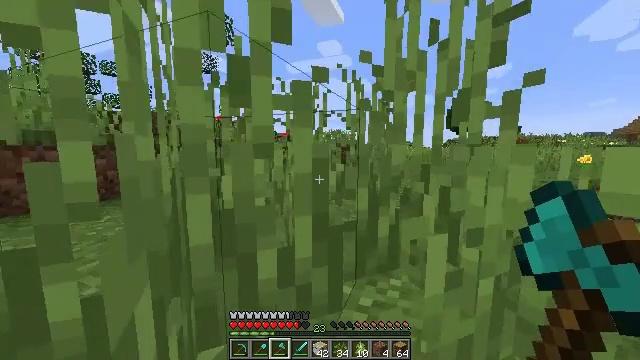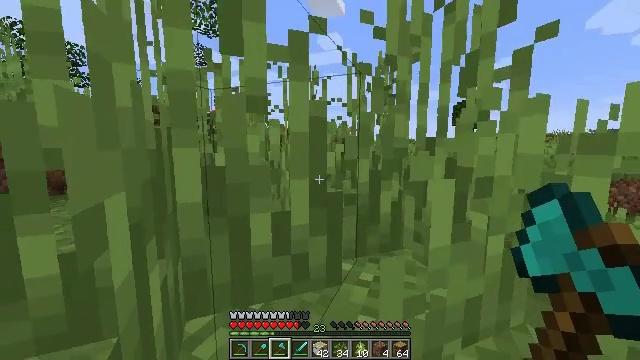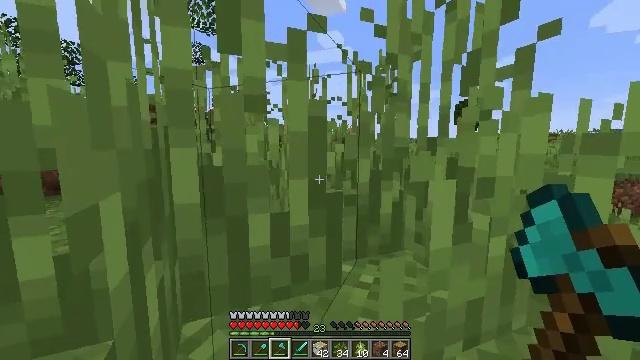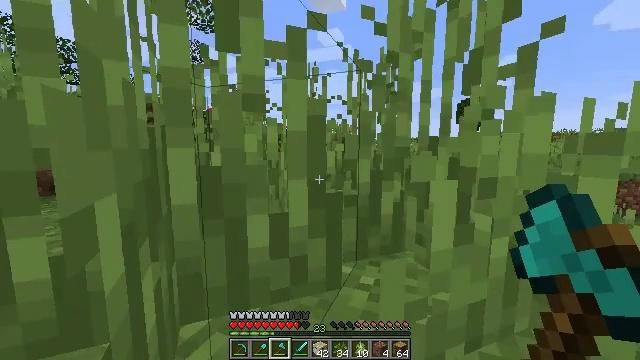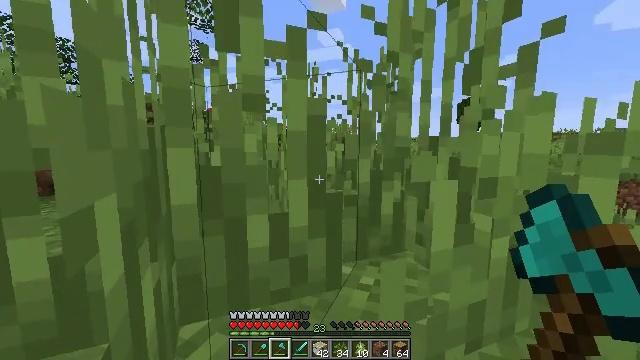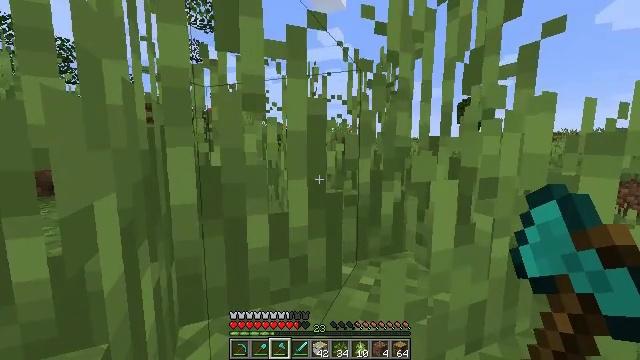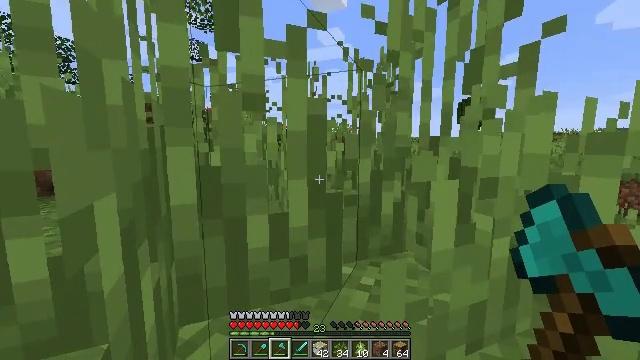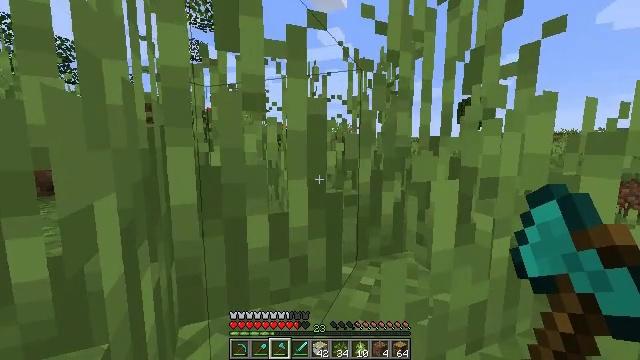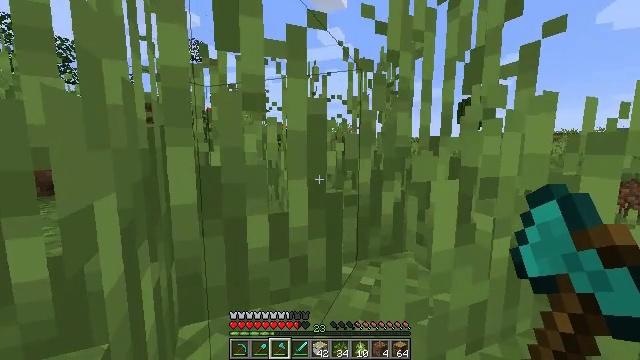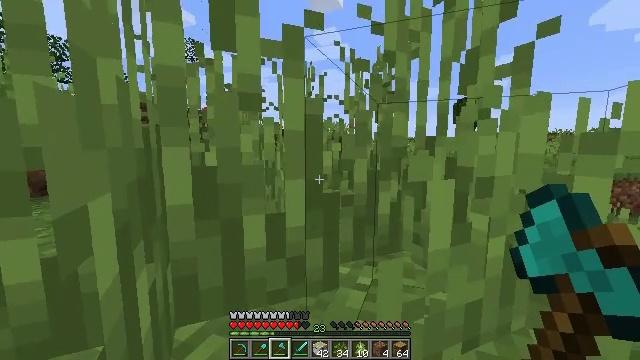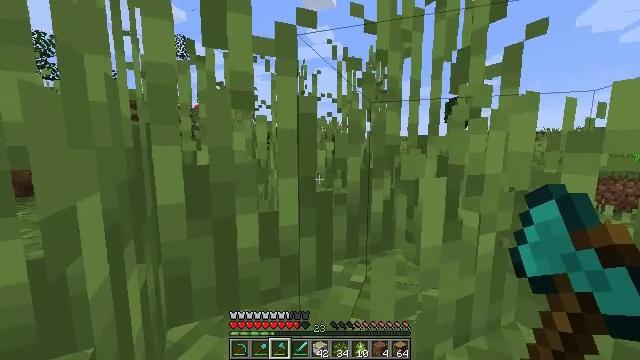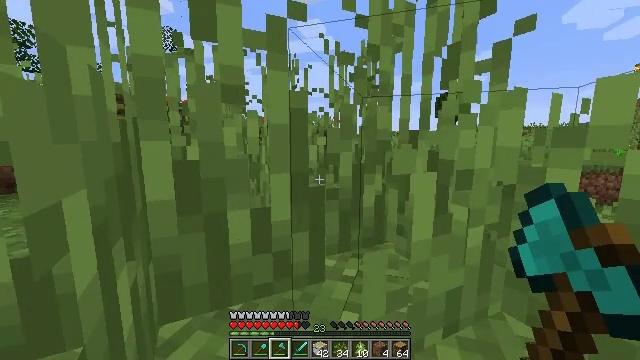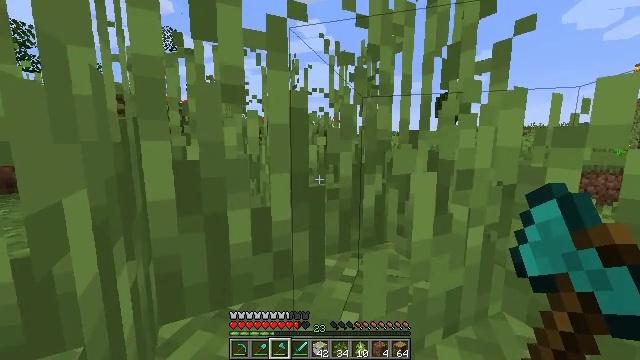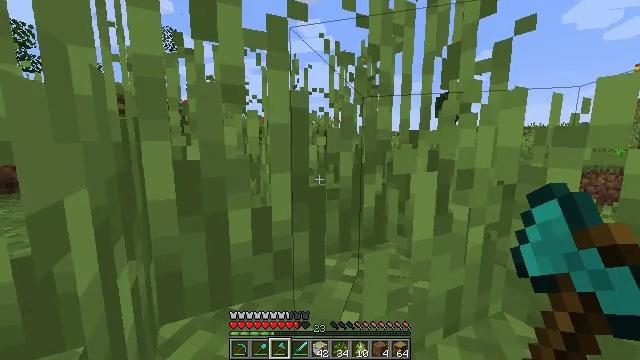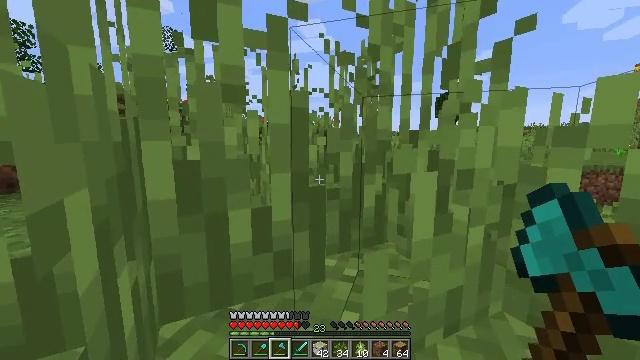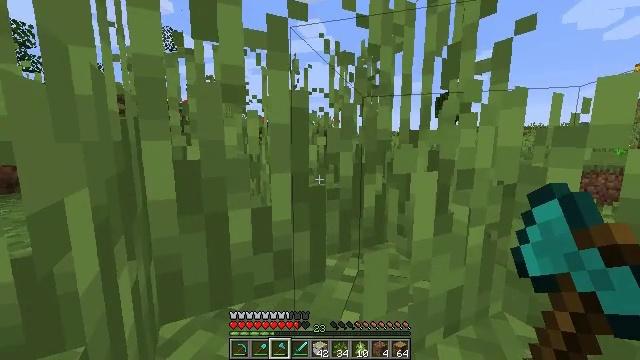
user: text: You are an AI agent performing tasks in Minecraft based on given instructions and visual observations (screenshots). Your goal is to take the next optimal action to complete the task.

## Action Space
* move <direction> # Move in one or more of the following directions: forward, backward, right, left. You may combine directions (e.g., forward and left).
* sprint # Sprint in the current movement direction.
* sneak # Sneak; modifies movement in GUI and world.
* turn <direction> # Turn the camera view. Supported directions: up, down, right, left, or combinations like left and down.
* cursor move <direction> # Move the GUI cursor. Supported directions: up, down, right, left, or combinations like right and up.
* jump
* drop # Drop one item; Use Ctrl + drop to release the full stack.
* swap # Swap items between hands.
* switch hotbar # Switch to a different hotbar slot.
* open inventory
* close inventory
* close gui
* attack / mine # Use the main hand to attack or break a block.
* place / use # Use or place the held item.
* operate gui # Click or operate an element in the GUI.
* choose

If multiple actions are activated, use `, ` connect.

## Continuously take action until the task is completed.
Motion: motion action
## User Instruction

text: Open the crafting table and convert a pumpkin to pumpkin seeds.
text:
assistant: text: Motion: move forward
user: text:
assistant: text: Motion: move forward
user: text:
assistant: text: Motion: move forward
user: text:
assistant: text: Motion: move forward
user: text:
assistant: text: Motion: move forward
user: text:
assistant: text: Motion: move forward
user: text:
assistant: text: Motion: move forward
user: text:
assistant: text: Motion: move forward
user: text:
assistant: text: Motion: move forward
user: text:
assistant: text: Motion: move forward, turn right
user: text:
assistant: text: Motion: move forward, turn right and down
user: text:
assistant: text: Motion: move forward
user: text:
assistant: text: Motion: move forward
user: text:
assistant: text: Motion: move forward
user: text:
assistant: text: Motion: move forward
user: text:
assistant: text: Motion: move forward
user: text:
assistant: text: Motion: move forward, turn down
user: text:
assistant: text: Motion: move forward, turn right, jump
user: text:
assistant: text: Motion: move forward, turn right, jump
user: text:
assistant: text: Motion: move forward, turn right, jump
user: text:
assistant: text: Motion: move forward, turn right, jump
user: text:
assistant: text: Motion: move forward, turn right, jump
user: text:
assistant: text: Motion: move forward, jump
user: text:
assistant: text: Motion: move forward, jump
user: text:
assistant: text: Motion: move forward, jump
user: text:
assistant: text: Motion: move forward, turn up, jump
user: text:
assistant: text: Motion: move forward
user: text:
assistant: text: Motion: move forward
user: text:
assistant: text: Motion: move forward
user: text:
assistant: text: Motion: move forward